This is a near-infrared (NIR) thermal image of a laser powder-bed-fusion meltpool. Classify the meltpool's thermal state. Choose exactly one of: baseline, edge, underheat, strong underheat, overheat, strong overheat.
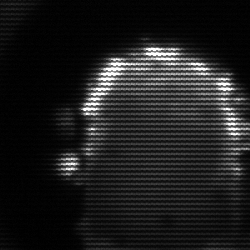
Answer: baseline